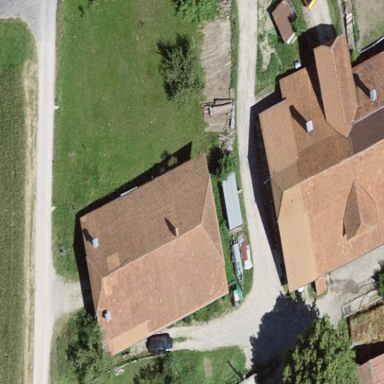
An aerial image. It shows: Farm building.